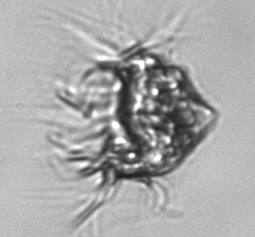
Label: Strombidium_morphotype1